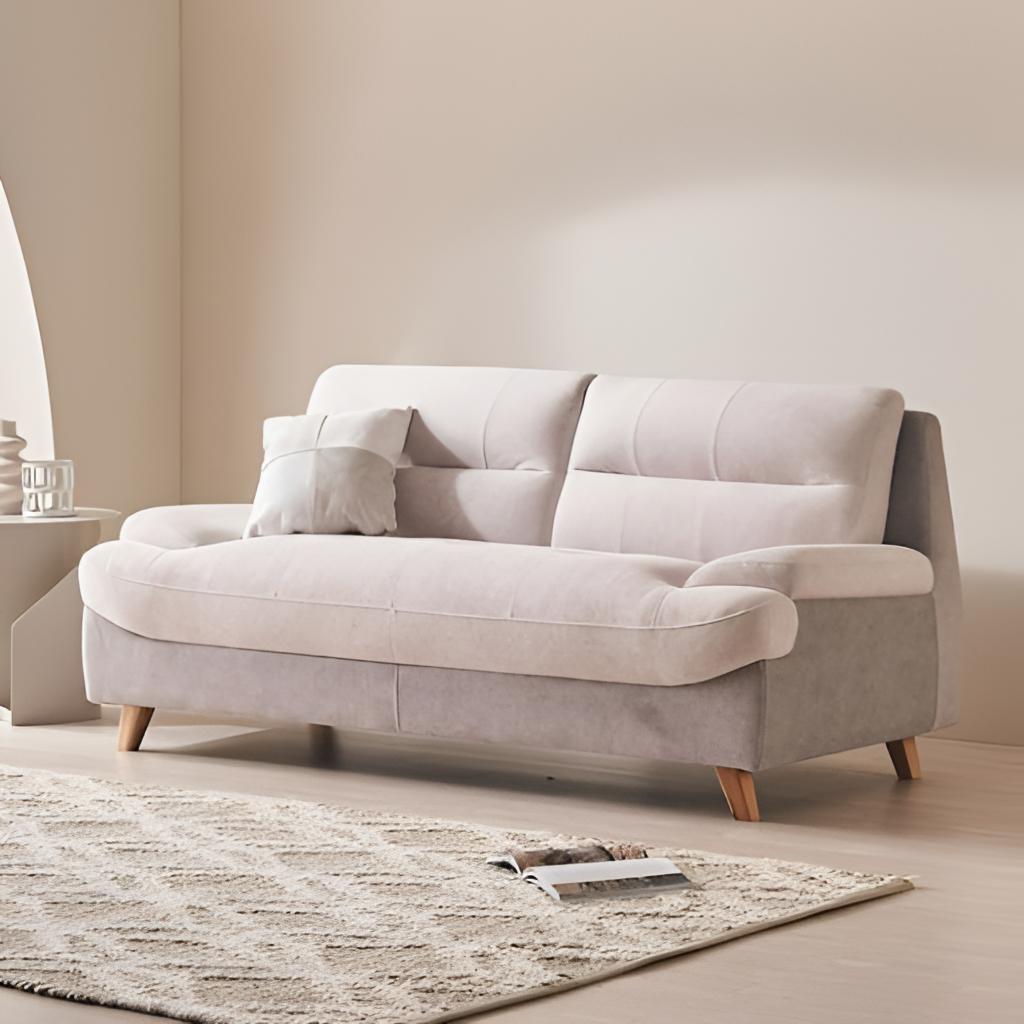
living room, beige fabric sofa, beige wood flooring, with plank pattern, beige paint wallpaper, with solid pattern, minimalist